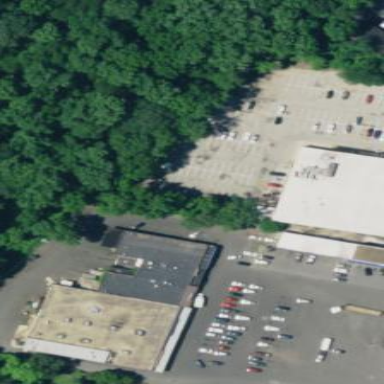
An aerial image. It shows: Retail area.